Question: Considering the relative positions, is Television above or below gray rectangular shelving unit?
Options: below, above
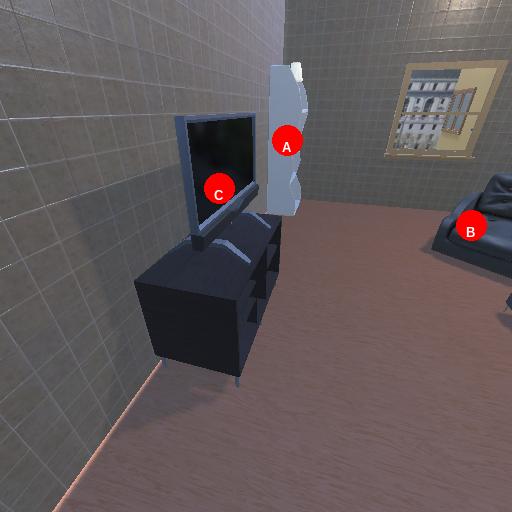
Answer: below